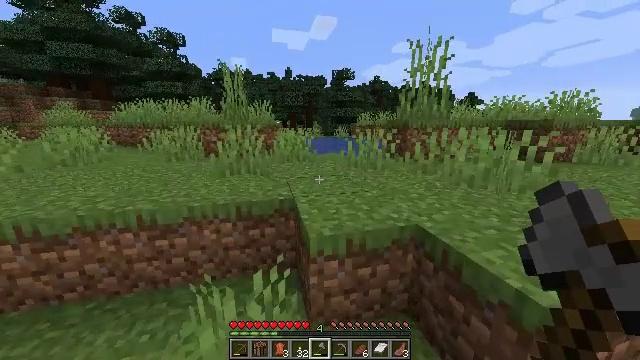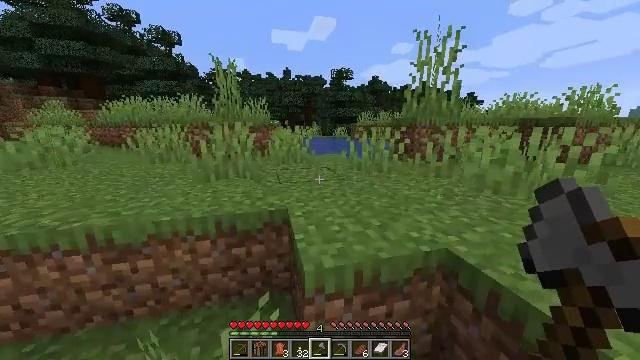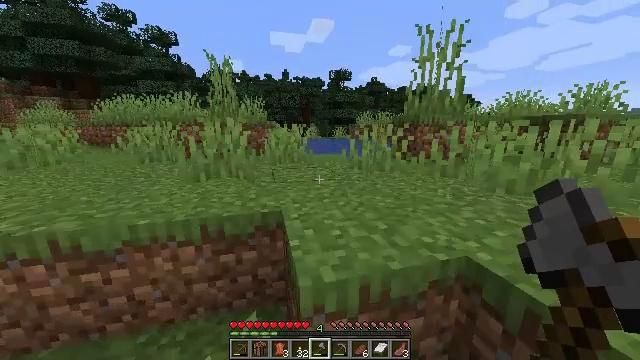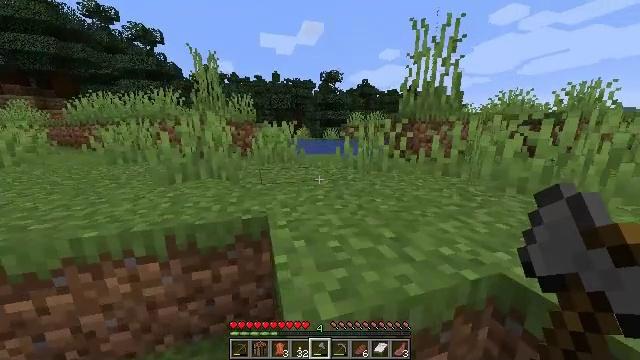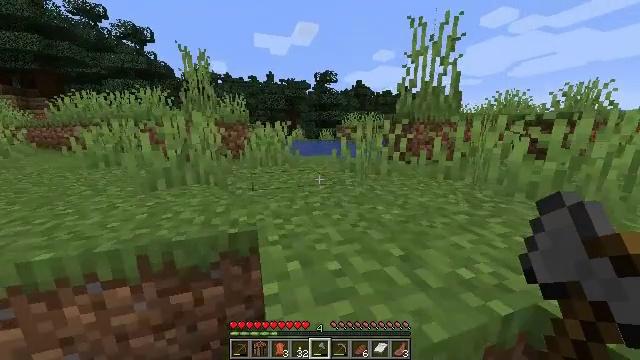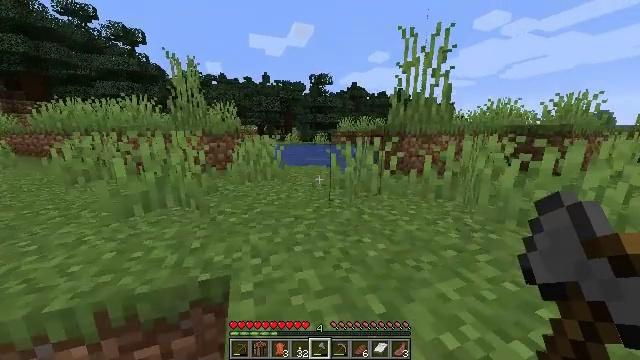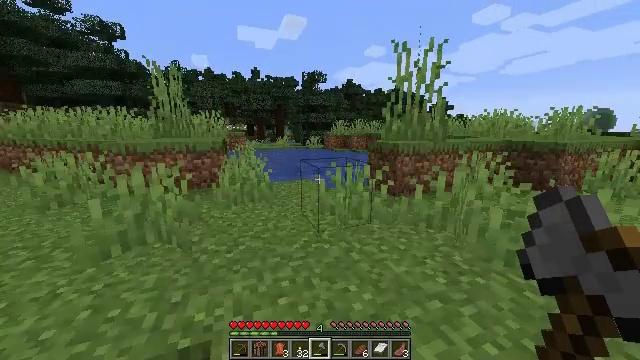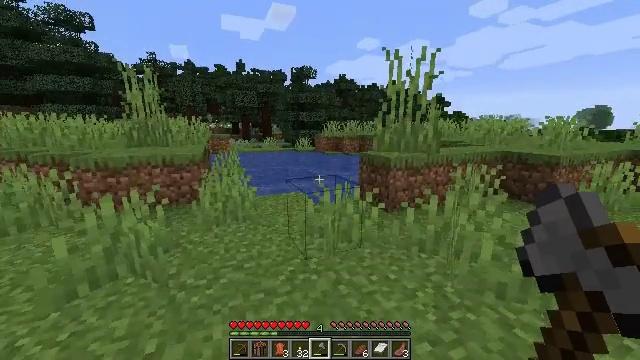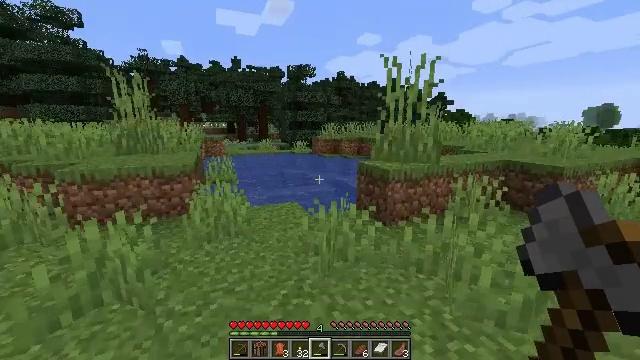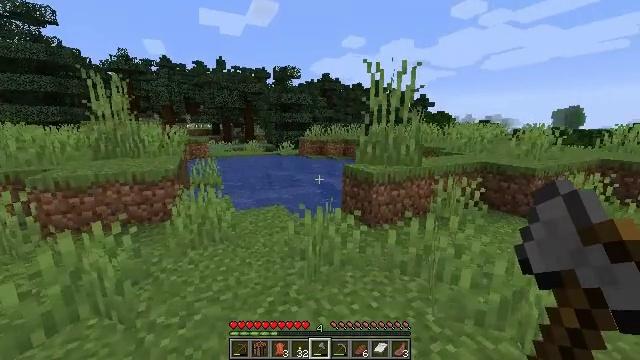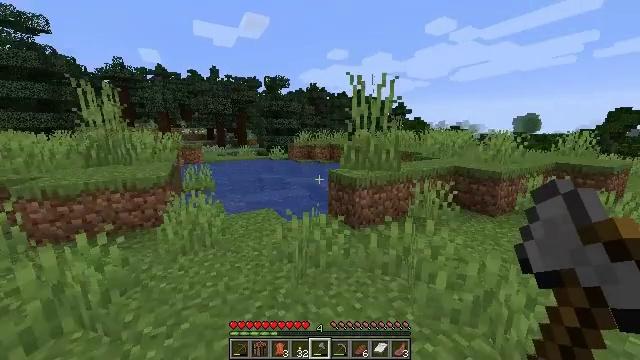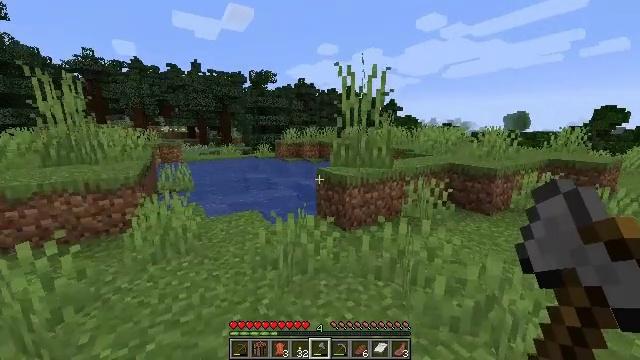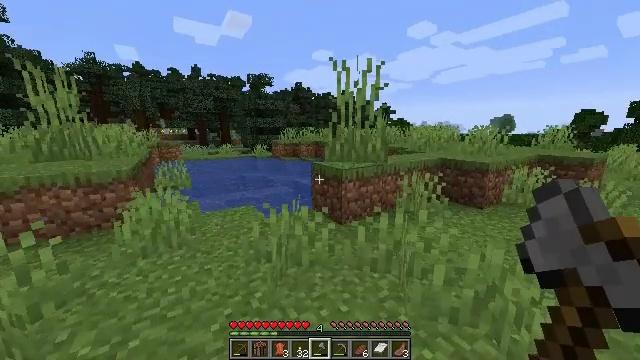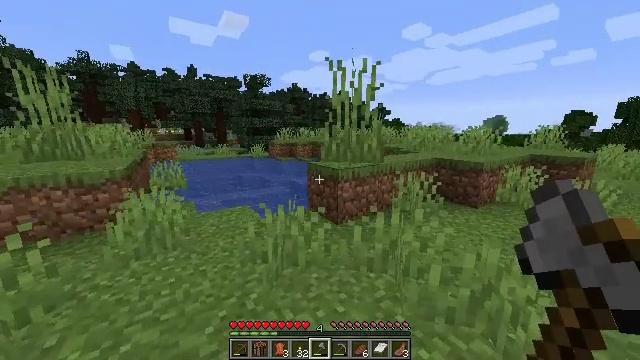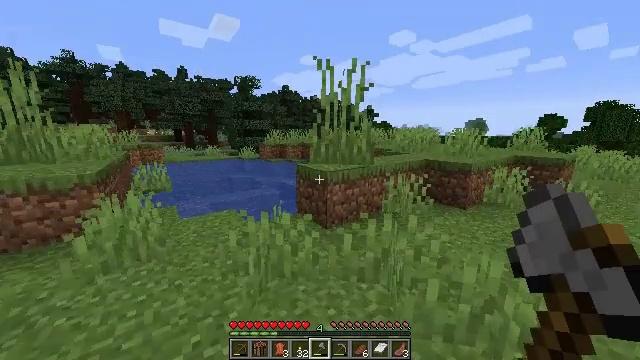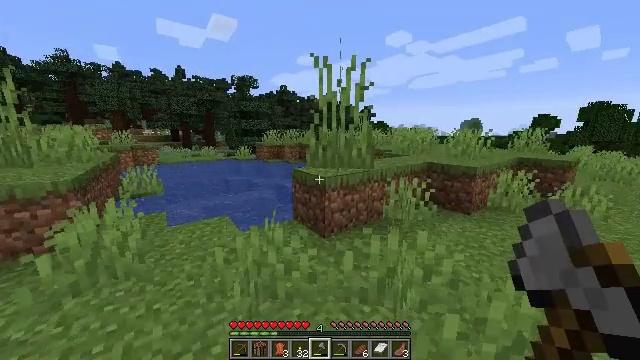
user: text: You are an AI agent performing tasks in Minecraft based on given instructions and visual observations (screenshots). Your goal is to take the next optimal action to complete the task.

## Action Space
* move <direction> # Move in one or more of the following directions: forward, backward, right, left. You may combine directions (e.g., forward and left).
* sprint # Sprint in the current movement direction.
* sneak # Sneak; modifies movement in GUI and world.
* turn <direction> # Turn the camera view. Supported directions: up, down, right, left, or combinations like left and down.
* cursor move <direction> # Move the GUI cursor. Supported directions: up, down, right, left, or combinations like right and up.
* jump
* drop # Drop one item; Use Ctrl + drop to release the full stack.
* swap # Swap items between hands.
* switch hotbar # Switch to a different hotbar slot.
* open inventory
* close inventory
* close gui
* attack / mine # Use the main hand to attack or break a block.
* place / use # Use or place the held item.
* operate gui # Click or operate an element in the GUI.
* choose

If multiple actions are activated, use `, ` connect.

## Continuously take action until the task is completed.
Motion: motion action
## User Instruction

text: Collect dirt by holding left button.
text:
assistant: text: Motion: move forward, sprint, jump
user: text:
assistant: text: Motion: move forward, sprint, jump
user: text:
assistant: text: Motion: move forward, sprint, turn right, jump
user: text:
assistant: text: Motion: move forward, sprint, turn right, jump
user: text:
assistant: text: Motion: move forward, sprint, turn right, jump
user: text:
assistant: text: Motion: move forward, sprint, turn right, jump
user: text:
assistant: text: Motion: move forward, sprint, turn right, jump
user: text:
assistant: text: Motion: move forward, sprint, jump
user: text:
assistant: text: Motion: move forward, sprint, turn right, jump
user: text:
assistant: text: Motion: move forward, sprint, turn right, jump
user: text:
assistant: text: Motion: move forward, sprint, turn right, jump
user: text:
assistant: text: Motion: move forward, sprint, jump
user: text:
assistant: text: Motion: move forward, sprint
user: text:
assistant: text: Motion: move forward, sprint, turn right
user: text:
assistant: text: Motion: move forward, sprint
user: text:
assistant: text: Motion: move forward, sprint, turn right
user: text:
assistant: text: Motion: move forward, sprint, turn right
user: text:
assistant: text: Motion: move forward, sprint, turn right
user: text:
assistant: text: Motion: move forward, sprint, turn right
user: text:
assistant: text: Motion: move forward, sprint, turn right
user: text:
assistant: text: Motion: move forward, sprint
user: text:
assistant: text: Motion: move forward, sprint
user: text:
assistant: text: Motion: move forward, sprint
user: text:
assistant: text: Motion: move forward, sprint
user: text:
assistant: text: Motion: move forward, sprint, jump
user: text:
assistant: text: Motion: move forward, sprint, jump
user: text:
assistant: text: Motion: move forward, sprint, jump
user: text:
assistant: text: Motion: move forward, sprint, jump
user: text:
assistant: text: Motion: move forward, sprint, turn right, jump
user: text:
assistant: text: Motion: move forward, sprint, turn right